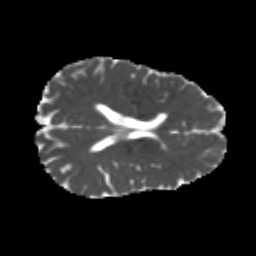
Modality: MD
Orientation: axial
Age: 24
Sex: male
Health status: healthy
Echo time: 0.074 s